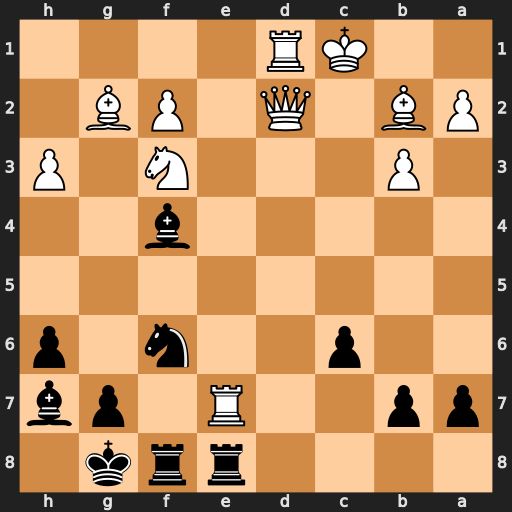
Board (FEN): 4rrk1/pp2R1pb/2p2n1p/8/5b2/1P3N1P/PB1Q1PB1/2KR4
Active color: b
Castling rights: -
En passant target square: -
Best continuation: Bxd2+ Rxd2 Rxe7